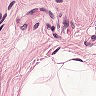
Metastatic tissue present: no